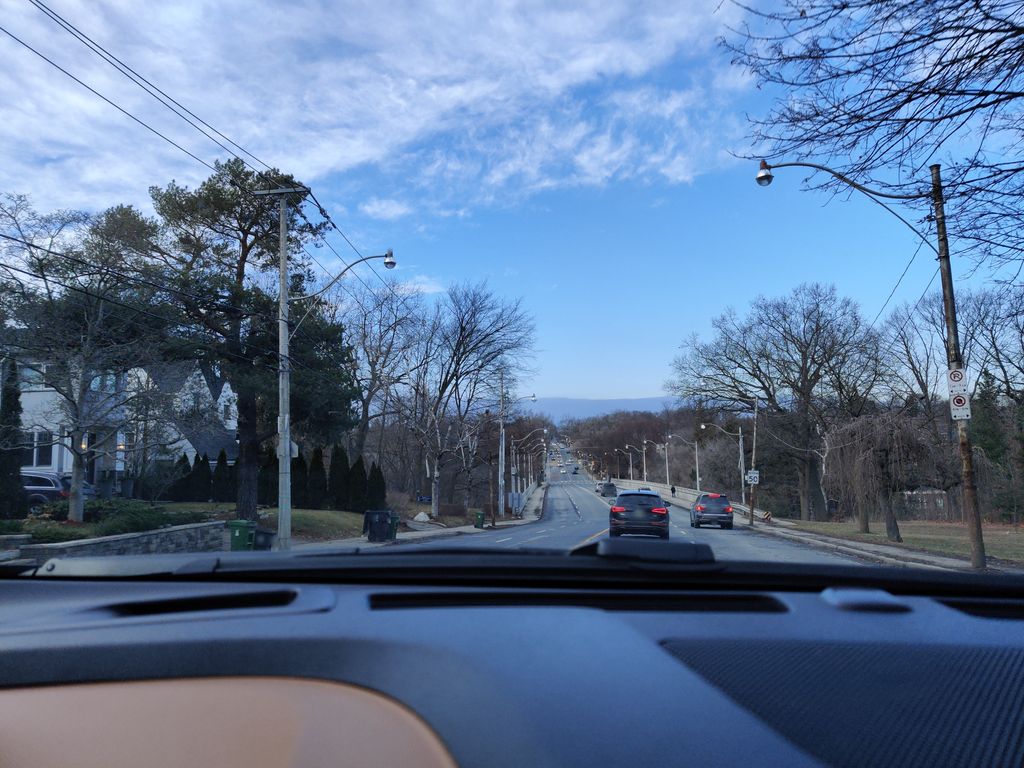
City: toronto